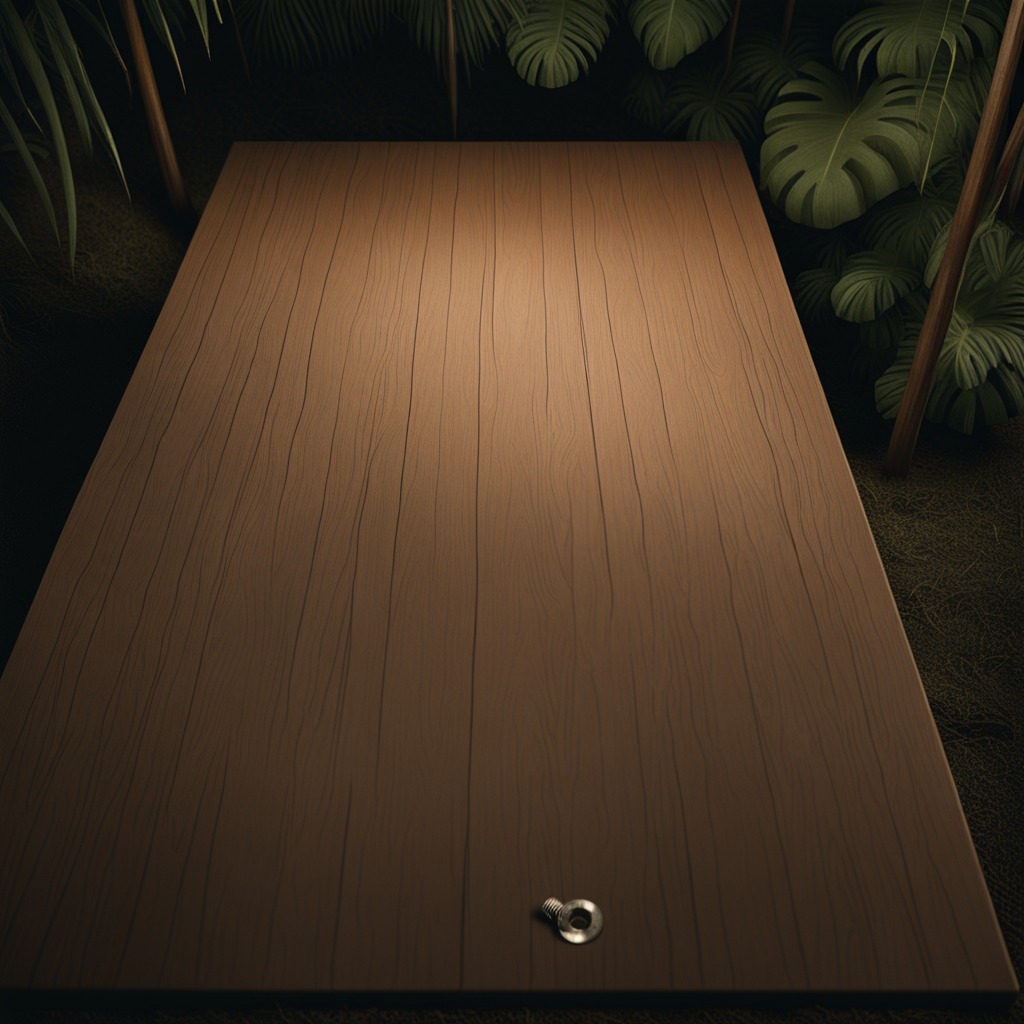
A metal screw is lying on a wooden table inside a jungle field workshop tent at night.